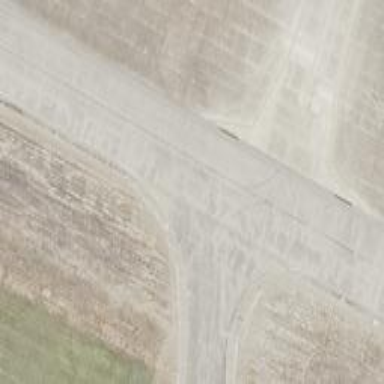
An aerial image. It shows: Image of taxiway at airport.